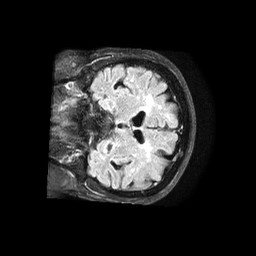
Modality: FLAIR
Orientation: coronal
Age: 75
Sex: female
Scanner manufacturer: philips
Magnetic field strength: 1.5 T
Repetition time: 6 s
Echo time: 0.1029 s